Question: I am working on a program that teaches secure coding practices (AngularJS), and a part of this is allowing students to click on vulnerabilities in the code. The code is read in as an html file with spans around items the student clicks on, but I'm trying to make it more interactive with input forms that appear in the same window as that appear after a point has been reached.
I'm reading in a html file through JSON like so:
'''
"code": "./securityChecklist.html",
'''
No problems there. This is the file:
'''
#include <iostream>
using namespace std;
void getNames(string[], int);
int getWhich();
string getName(int, string[],int);
const int SIZE = 10;
int main()
{
int which;
string names[SIZE];
getNames(names,SIZE);
which =getWhich();
string aName = getName(which,names,SIZE);
cout << "You choose name: " << aName;
return 0;
}
void getNames(string names[],size_t sz)
{
for (size_t i = 0; i < sz; i++ )
{
cout << "type name # " << i+1 <<": ";
<span class="span-Pgm1CL Pgm1CL-var-input-Pgm1CL">cin >> names[i];</span>
<div class="clq">
<fieldset name="q1">
<label for="q1yes">
<input value = "1" id="q1yes" type="radio">
"Yes"
</label>
<label for="q1no">
<input value = "2" id="q1no" type="radio">
"No"
</label>
</fieldset>
</div>
}
}
size_t getWhich()
{
size_t x;
cout << "Which name: ";
<span class="span-Pgm1CL Pgm1CL-var-input-Pgm1CL">cin >> x;</span>
return x;
}
string getName(size_t n,string vals,size_t sz)
{
if (n >=1 && n <= sz)
return vals[n-1];
else
return "";
}
'''
The element is giving me issues. It should load a radio button..
'''
<pre ng-switch-when="codeblock">{{ unit.code }}</pre>
'''
But instead it gives me the labels, but no input form at all. All I want is that little radio to appear.
I know this should work within a 'pre' tag, so is the issue loading with JSON? Something with Bootstrap styling? Angular JS??
Heres what I get:

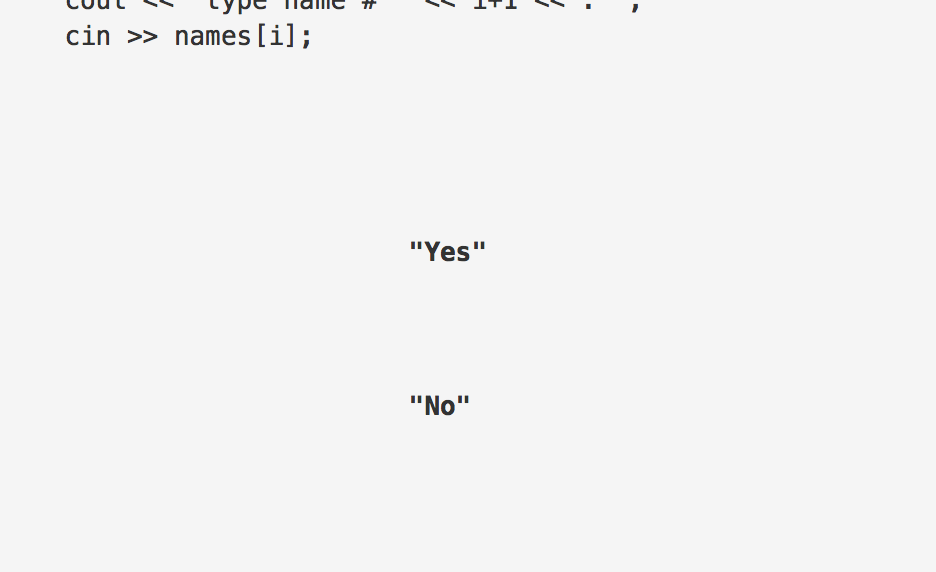
Answer: Why do you use a '<pre>' tag? Do you need to show pre-formatted text/code or actual working HTML code?
If working HTML code is what you want, you can start with declaring the radio buttons correctly:
'''
<fieldset name="q1">
<label for="q1yes">
<input type="radio" name="q1" id="q1yes" value = "1"> "Yes"
</label>
<label for="q1no">
<input type="radio" name="q1" id="q1no" value = "2"> "No"
</label>
</fieldset>
'''
Please notice I added the 'name' attributes to the input controls, or else they won't work properly (maybe you already knew that and just forgot it).
You might also consider using the HTML5 '<code>' tag. <URL>.
Please update me if that's not what you need, thanks.